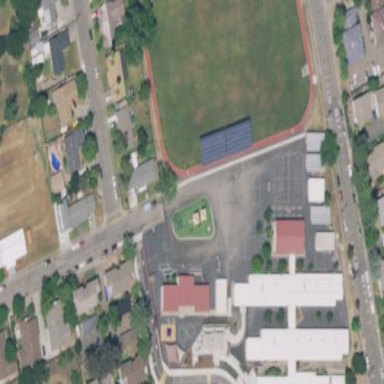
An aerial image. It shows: Schoolyard designated as leisure land.